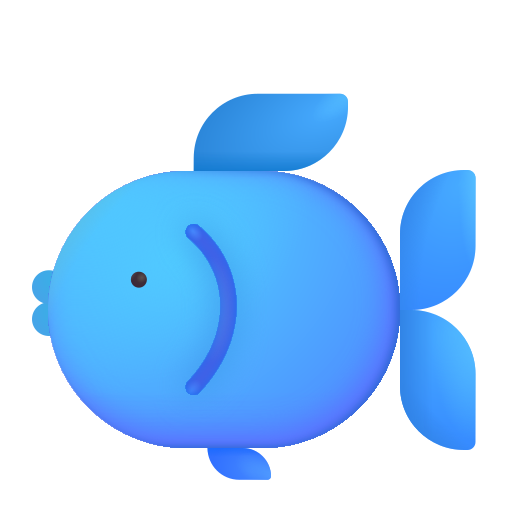
fish color